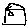
Label: house